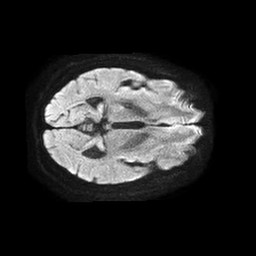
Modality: TRACE
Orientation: axial
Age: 58
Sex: female
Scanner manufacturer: philips
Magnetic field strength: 1.5 T
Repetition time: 4.6 s
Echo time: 0.08517 s